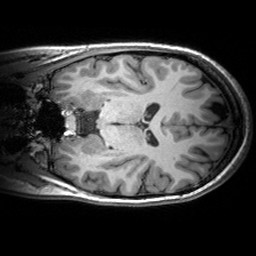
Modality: T1w
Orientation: coronal
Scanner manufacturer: siemens
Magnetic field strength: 3 T
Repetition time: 2.53 s
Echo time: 0.00299 s